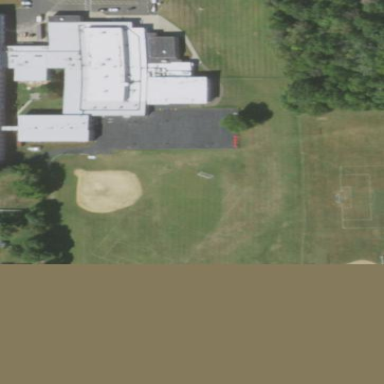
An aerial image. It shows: Baseball pitch for leisure and sports activities.